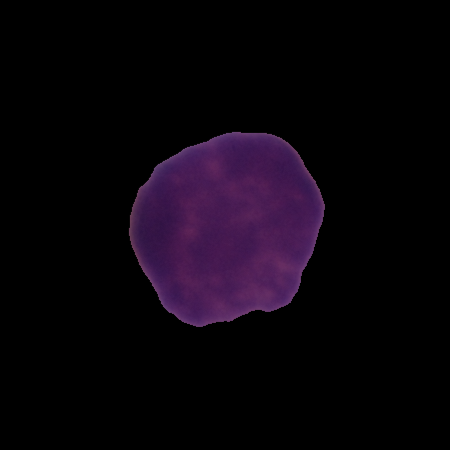
Label: healthy